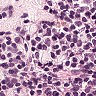
Metastatic tissue present: no